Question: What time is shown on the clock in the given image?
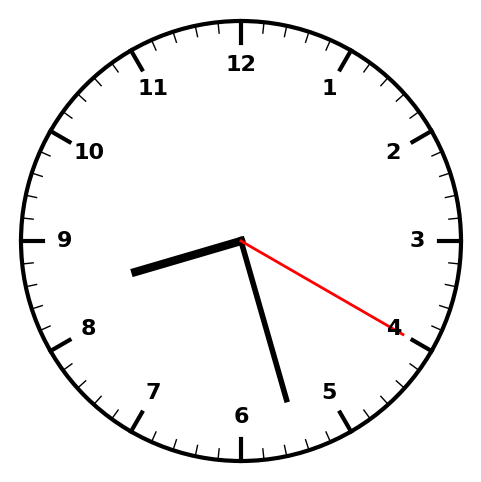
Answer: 08:27:20